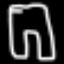
Label: pants